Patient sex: F
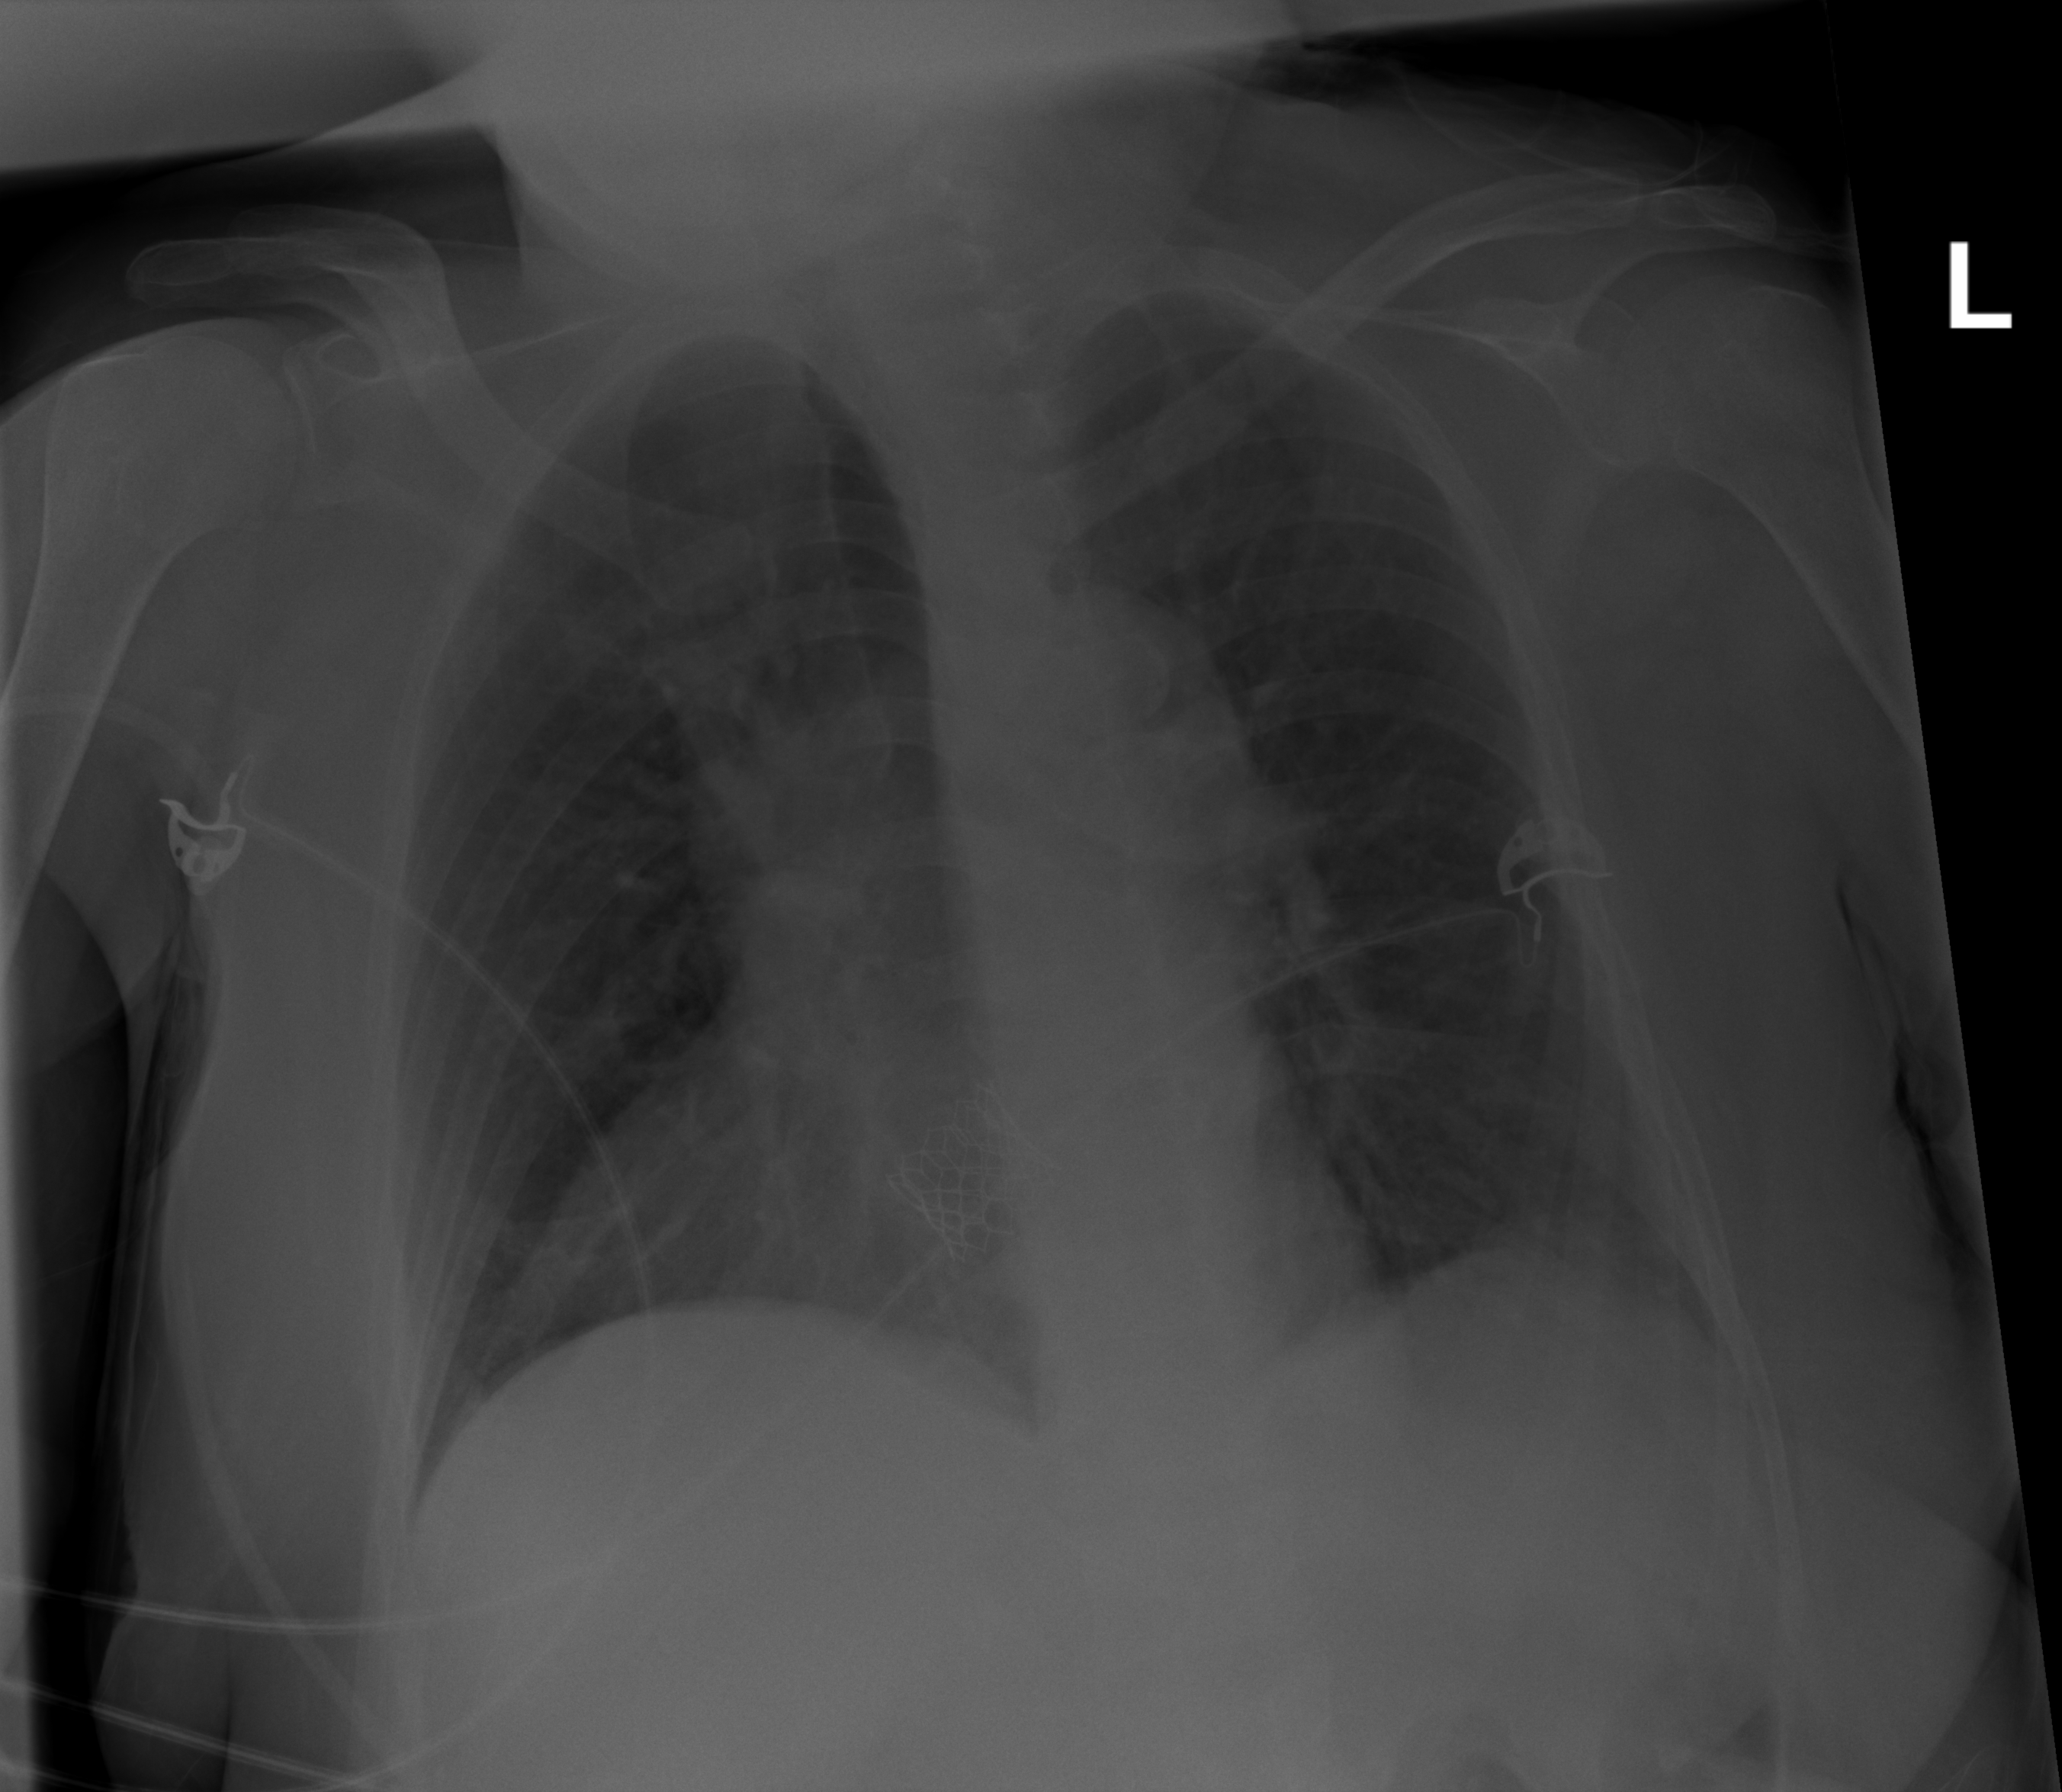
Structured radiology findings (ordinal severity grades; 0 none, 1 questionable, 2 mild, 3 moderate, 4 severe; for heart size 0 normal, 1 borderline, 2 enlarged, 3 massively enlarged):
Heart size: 2
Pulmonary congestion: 0
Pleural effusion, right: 0
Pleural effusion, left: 2
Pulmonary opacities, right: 0
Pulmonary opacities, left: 0
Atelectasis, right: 0
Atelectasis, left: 2